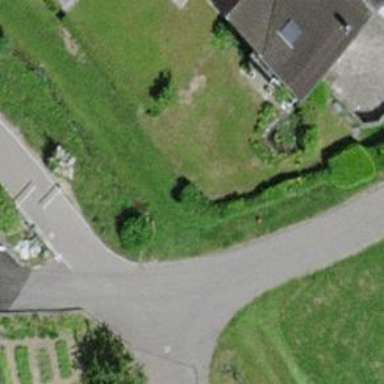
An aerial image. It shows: Hedge acting as barrier.